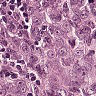
Metastatic tissue present: yes